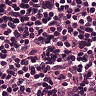
Metastatic tissue present: yes